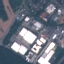
Land use / land cover: Industrial